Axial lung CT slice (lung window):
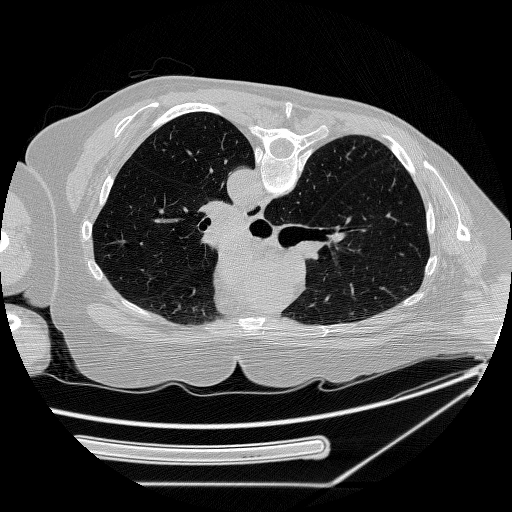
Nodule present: no